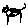
Label: cat